【题型】选择题　【知识点】函数　【难度】easy
如图图象中，有一个是函数$f(x)=\frac{1}{3}x^3+ax^2+(a^2-1)x+1\ (a\in R,a\neq 0)$的导函数$f'(x)$的图象，则以下关于$f(-1)$判断正确的是（ ）

\vspace{1em}

A. $\frac{1}{3}$

B. $-\frac{1}{3}$

C. $\frac{7}{3}$

D. $-\frac{1}{3}$或$\frac{5}{3}$
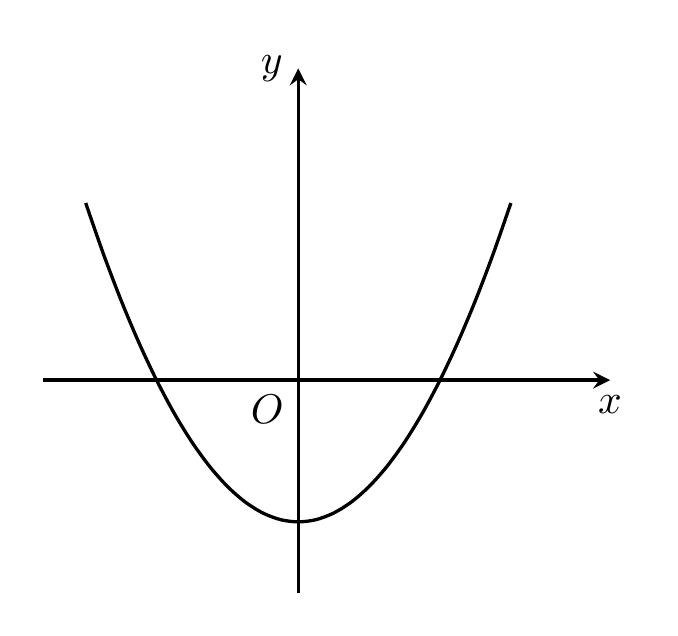
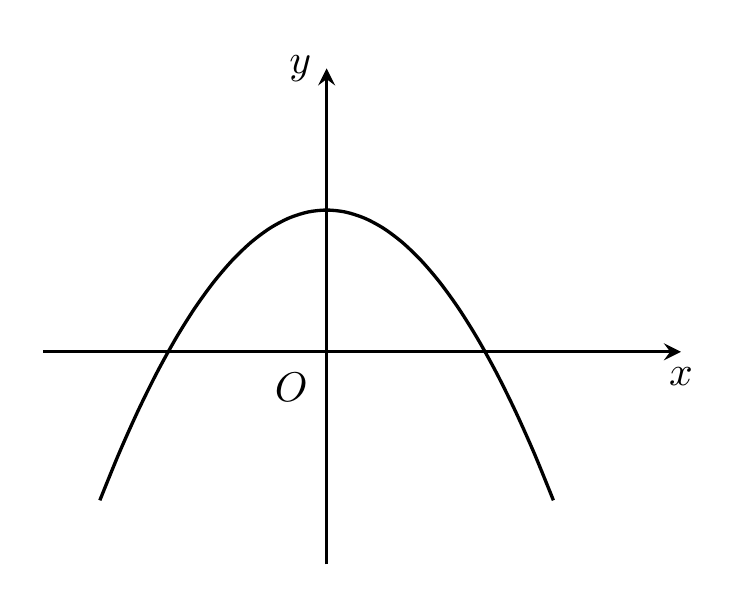
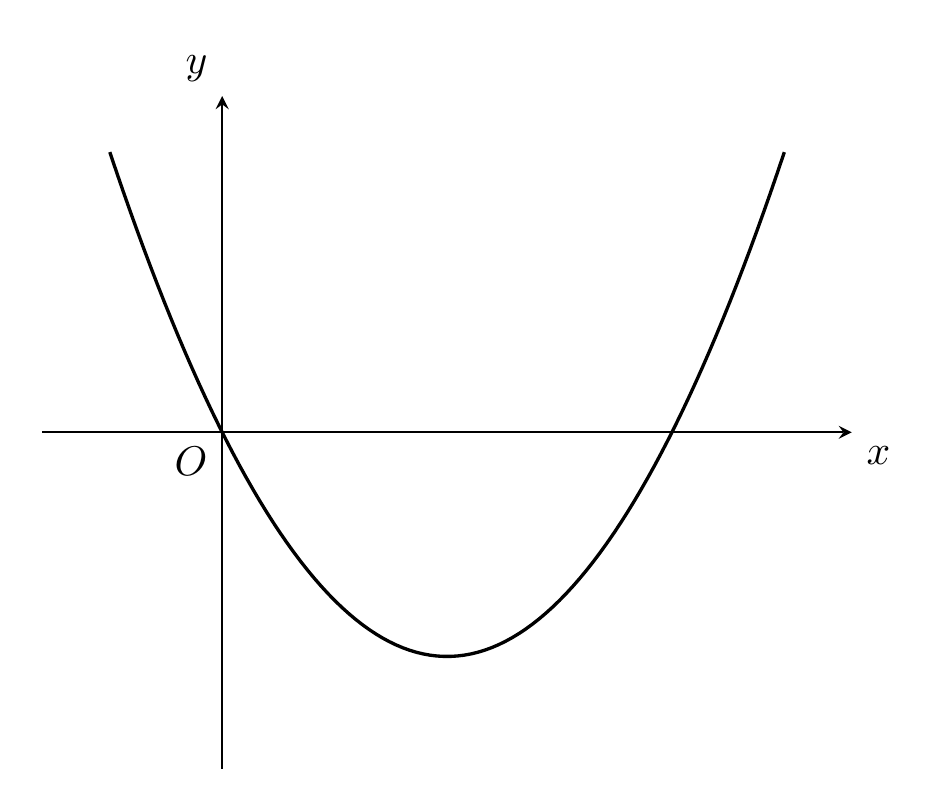
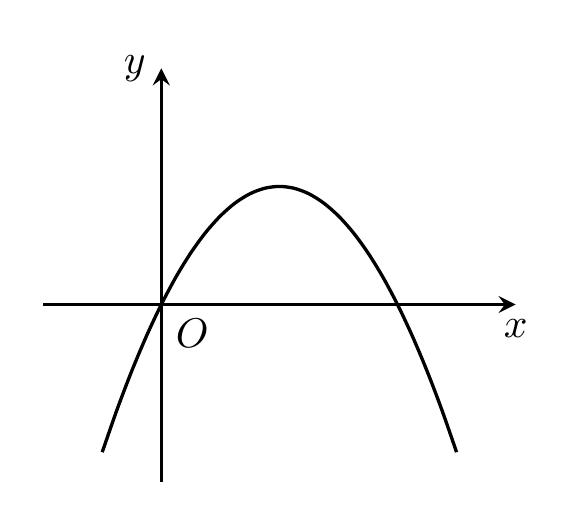
【解答】
\textbf{【解析】}
由题意，先求导函数：
\[
f'(x) = x^2 + 2ax + (a^2 - 1) = (x + a)^2 - 1
\]
这是一个开口向上的抛物线，且常数项为$a^2 - 1$。

因为$a \neq 0$，导函数$f'(x)$的图象开口向上，故排除第二个和第四个图象。
又因为$f'(0) = a^2 - 1$，若导函数图象过原点，则$f'(0) = 0$，即$a^2 - 1 = 0$，解得$a = \pm 1$。
结合$a \neq 0$及开口向上的条件，可知$a = -1$。

将$a = -1$代入原函数：
\[
f(x) = \frac{1}{3}x^3 - x^2 + 1
\]
计算$f(-1)$：
\[
f(-1) = \frac{1}{3}(-1)^3 - (-1)^2 + 1 = -\frac{1}{3} - 1 + 1 = -\frac{1}{3}
\]

故选：B.